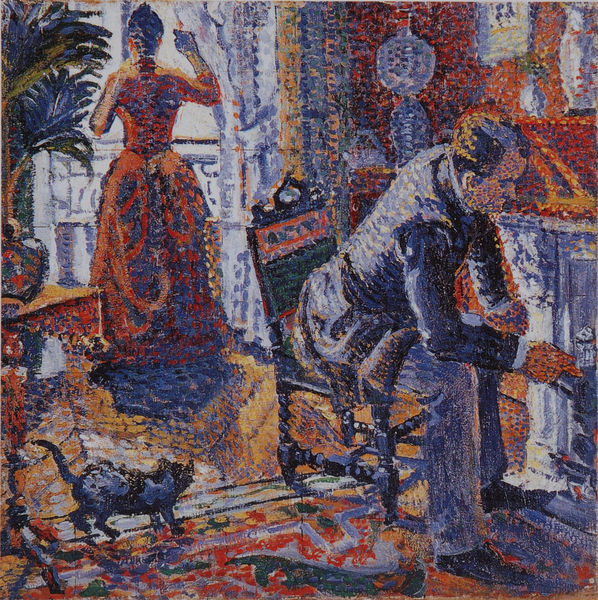
Titel: Esquisse finale pour Un dimanche, Letzte Studie zu Ein Sonntag
Künstler: Paul Signac
Institution: (Privatsammlung)
Schlagwörter: blau, gemälde, mann, schatten, weiß, gelb, grün, impressionismus, sitzen, blume, blumen, bunt, fenster, frankreich, frau, grau, kleid, lampe, licht, raum, schwarz, stuhl, tisch, zimmer, ausblick, blick, rot, tier, mode, muster, ornament, rock, teppich, anzug, trinken, wand, stehen, bild, herr, innenraum, porträt, vorhang, dämmerung, einsamkeit, boden, interieur, sitzend, stehend, paar, pflanze, pflanzen, vornehm, kamin, vase, balkon, rückenansicht, wohnzimmer, zimmerecke, lehne, parkett, pointilismus, farben, modern, tag, van gogh, gardine, jugendstil, salon, vorhänge, zigarre, geländer, palme, edel, nachdenken, impression, punkte, fett, katze, futurismus, draußen, rückenfigur, geschirr, fliesen, streit, klassische moderne, bürgertum, pinsel, tupfer, sonnig, farbauftrag, ehepaar, ehe, expressiv, aufgestützt, pinselstriche, palmen, seurat, sisley, signac, viereckig, teppisch, ornamentik, herd, gemütlichkeit, pointillismus, neoimpressionismus, aufgestütz, distanz, ductus, http://sophos.lrz-muenchen.de/, pfalnze, totgepunktet, unausgesprochenes, pointilissmus, fraben, sacko, gleichgültigkeit, frau am fenster, frau mann, pizarro, stechpalme, 20. jahrhundert, sonntagmorgen, gelb weiß, raus schauen, anhzug, lichteffekt